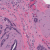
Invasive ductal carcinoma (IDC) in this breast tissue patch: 1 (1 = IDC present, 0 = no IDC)